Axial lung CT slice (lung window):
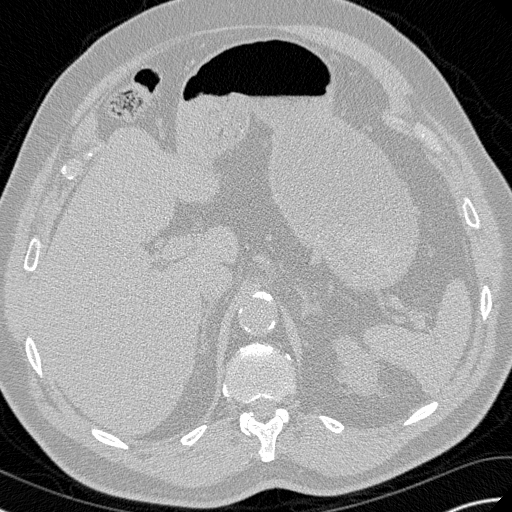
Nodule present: no